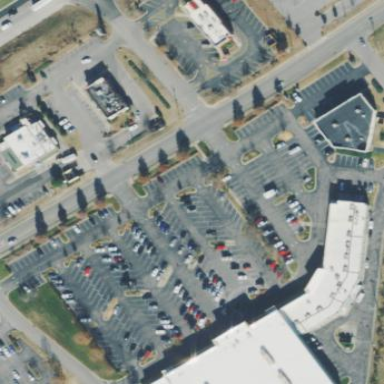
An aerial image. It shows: Retail area.